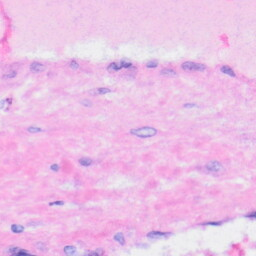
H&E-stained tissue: Liver